Question: In the following data, I would like to use columns and in order to pair with matches between , and , respectively.

To be more precise, I would like 'Serial Number A': to match 'Serial Number: B' . If any of these combinations do not match, I should be getting a red flag. For instance, 'Serial Number A': , cannot take the value "Sedan." It would have to be either "" or "" according to the pair values in columns and , respectively.
I was thinking a double match would work, however, I am not sure how to tackle this issue.
Thank you in advance!
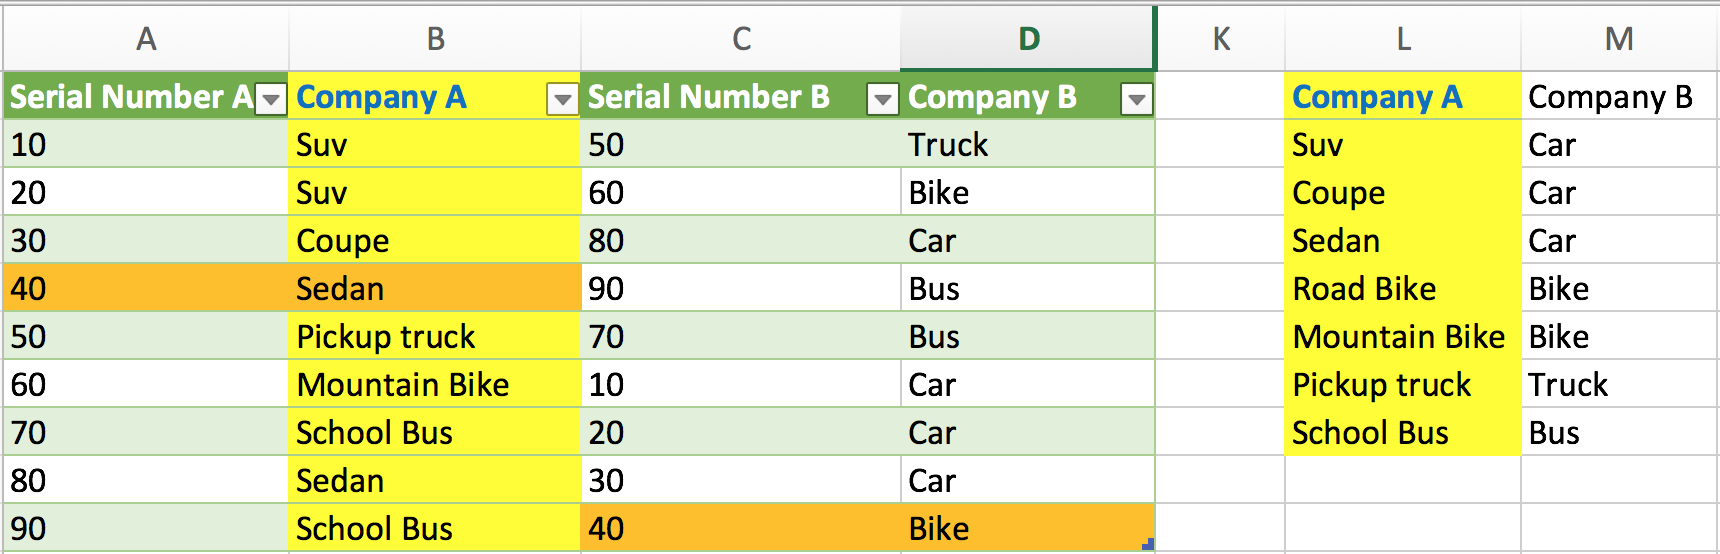
Answer: I had a chance to debug the code example I wrote, so here is the working product.
I think what you need is to build an array of suitable responses for each selection, using something like:
'''
Function GetKeys() As Variant
'This function will obtain an array of suitable response keys that can be used to then check the values.
Dim TmpArr As Variant
Dim Sht As Worksheet
Set Sht = Worksheets("[SheetName]") 'Replace [SheetName] with your actual sheer name.
TmpArr = Sht.Range("L2:M" & Sht.Range("L" & Sht.Rows.Count).End(xlUp).Row).Value
TmpArr = Application.WorksheetFunction.Transpose(TmpArr)
Dim Arr() As String
ReDim Arr(1 To 2, 1 To 1) As String
Dim NoKeys As Integer, X As Integer, Y As Integer
'This will fill the first dimension of the array with the unique values from Column M
Arr(1, 1) = LCase(CStr(TmpArr(2, 1)))
For X = 2 To UBound(TmpArr, 2)
For Y = 1 To UBound(Arr, 2)
If LCase(CStr(TmpArr(2, X))) = Arr(1, Y) Then GoTo ExistsAlready
Next Y
ReDim Preserve Arr(1 To 2, 1 To (UBound(Arr, 2) + 1))
Arr(1, UBound(Arr, 2)) = LCase(CStr(TmpArr(2, X)))
ExistsAlready:
Next X
'This now fills the second dimension of the array with a comma separated list of suitable values from Column L
For X = 1 To UBound(TmpArr, 2)
For Y = 1 To UBound(Arr, 2)
If LCase(CStr(TmpArr(2, X))) = Arr(1, Y) Then
If Arr(2, Y) = "" Then
Arr(2, Y) = LCase(CStr(TmpArr(1, X)))
Else
Arr(2, Y) = Arr(2, Y) & ", " & LCase(TmpArr(1, X))
End If
Exit For
End If
Next Y
Next X
GetKeys = Arr
End Function
'''
Then once you have that, you could check the list of values against that array, using something like:
'''
Sub CheckValues()
Dim Sht As Worksheet
Dim Keys As Variant
'This calls the above function to obtain the list of suitable keys
Keys = GetKeys
Dim Set1 As Variant, Set2 As Variant
Set Sht = Worksheets("[SheetName]")
Set1 = Sht.Range("A2:B" & Sht.Range("A" & Sht.Rows.Count).End(xlUp).Row).Value
Set2 = Sht.Range("C2:D" & Sht.Range("C" & Sht.Rows.Count).End(xlUp).Row).Value
Set1 = Application.WorksheetFunction.Transpose(Set1)
Set2 = Application.WorksheetFunction.Transpose(Set2)
Dim X As Integer, Y As Integer, Z As Integer
'This starts by looping through each row of data in Columns C:D and finds the corresponding key value from Column M
For X = 1 To UBound(Set2, 2)
For Y = 1 To UBound(Keys, 2)
If LCase(CStr(Set2(2, X))) = CStr(Keys(1, Y)) Then
'Having Found the key from Column C:D, it now finds the value in Column A that matches C
For Z = 1 To UBound(Set1, 2)
'This checks whether the value in B is one of the suitable values from Column L and colours the cells if not
If Set2(1, X) = Set1(1, Z) Then
If Keys(2, Y) Like "*" & LCase(CStr(Set1(2, Z))) & "*" Then
GoTo Found_It
Else
Sht.Range("A" & (Z + 1) & ":B" & (Z + 1)).Interior.ColorIndex = 46
Sht.Range("C" & (X + 1) & ":D" & (X + 1)).Interior.ColorIndex = 46
GoTo Found_It
End If
End If
Next Z
End If
Next Y
Found_It:
Next X
End Sub
'''